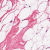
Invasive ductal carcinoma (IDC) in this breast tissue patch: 0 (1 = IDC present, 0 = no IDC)